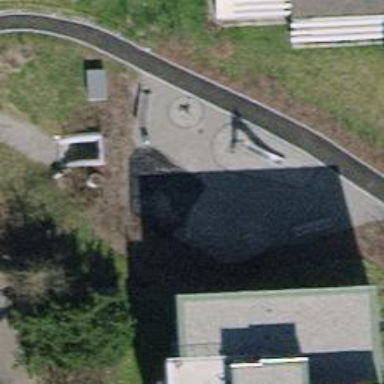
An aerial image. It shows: Playground with slide.